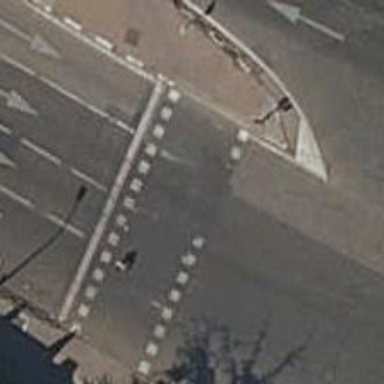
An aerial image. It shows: Road with traffic signals at crossing.